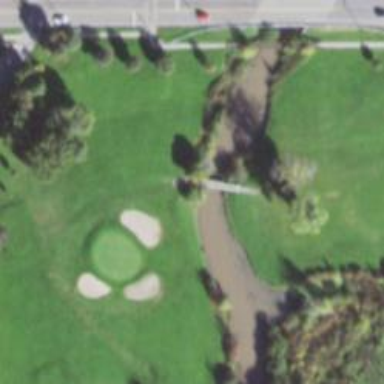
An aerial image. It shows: Path bridge with view of golf course.